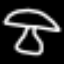
Label: mushroom